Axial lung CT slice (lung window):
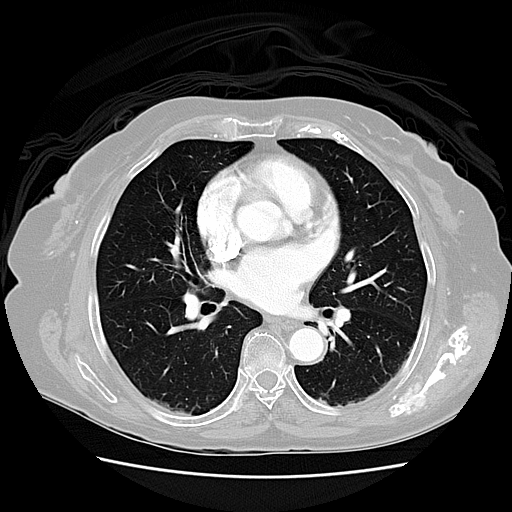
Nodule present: no